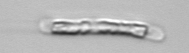
Label: Guinardia_striata